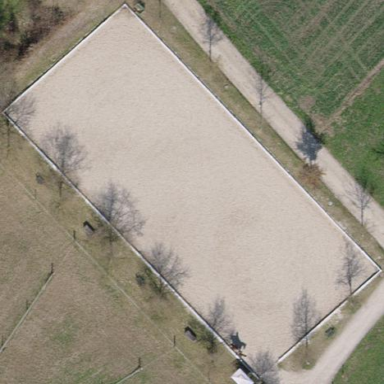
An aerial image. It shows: Equestrian pitch for leisure land use.